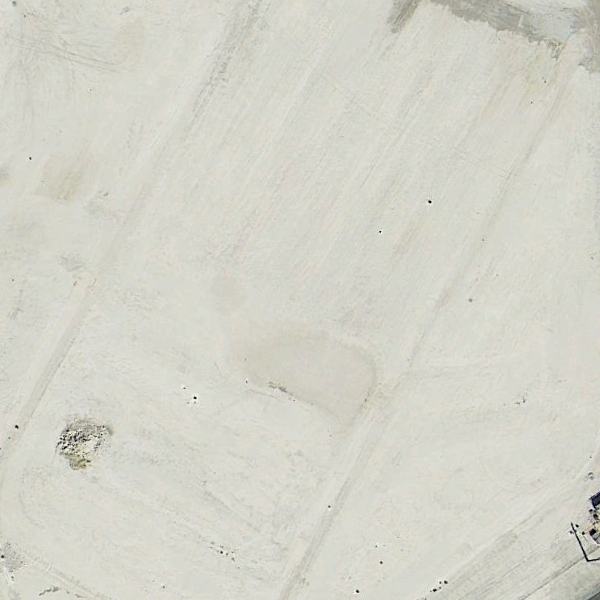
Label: BareLand